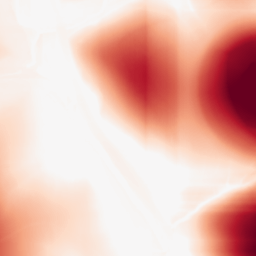
Category: morphological
Decomposition family: rolling_ball
Decomposition parameters: radius: 100
Upsampling method: linear_exact
Upsampling parameters: scale: 2
Upsampling scale: 2